Interaction volume radius: 5 \u00c5
Interaction volume height: 20 \u00c5
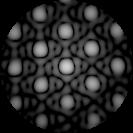
Disorder parameter: 0.08818